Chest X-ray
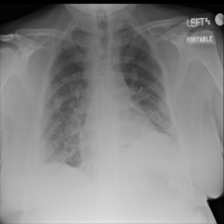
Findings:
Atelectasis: negative
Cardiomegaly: negative
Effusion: negative
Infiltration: positive
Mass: negative
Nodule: negative
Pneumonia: negative
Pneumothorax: negative
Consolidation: negative
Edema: negative
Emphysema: negative
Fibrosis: negative
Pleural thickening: negative
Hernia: negative